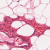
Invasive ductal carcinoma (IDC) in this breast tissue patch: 0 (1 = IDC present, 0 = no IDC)